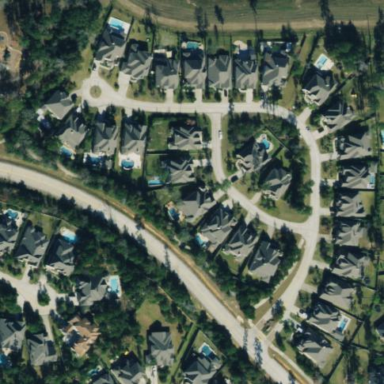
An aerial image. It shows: Residential neighbourhood.